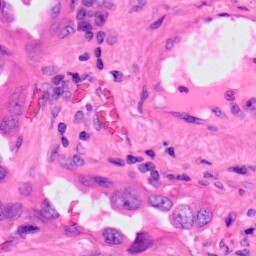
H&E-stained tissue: Lung